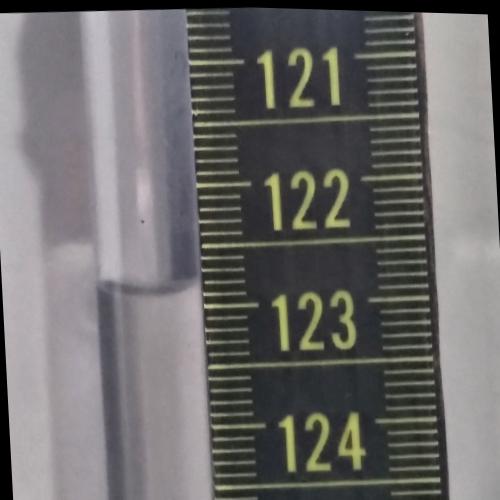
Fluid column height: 122.8 cm